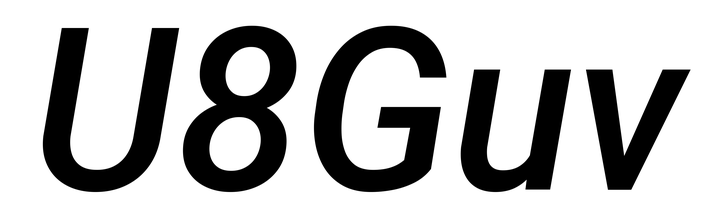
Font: Roboto-Italic_Medium_Italic